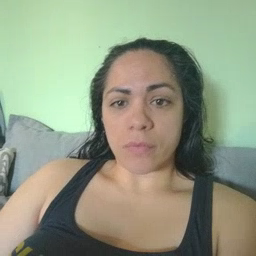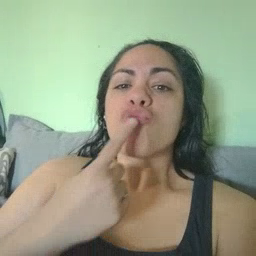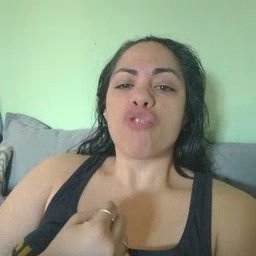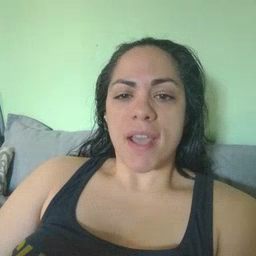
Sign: red